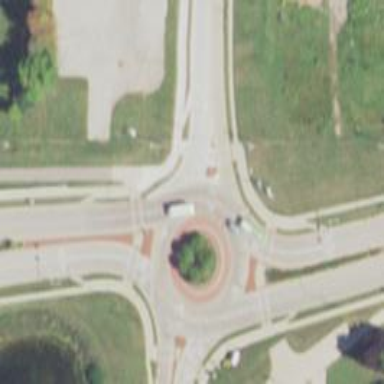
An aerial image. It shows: Roundabout on primary highway.